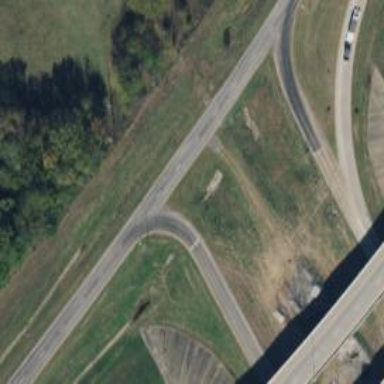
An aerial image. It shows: Tertiary link road with asphalt surface.